RGB frame:
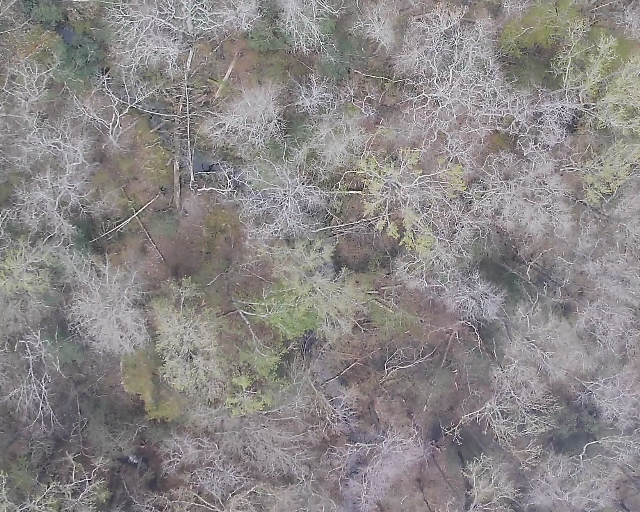
Thermal frame:
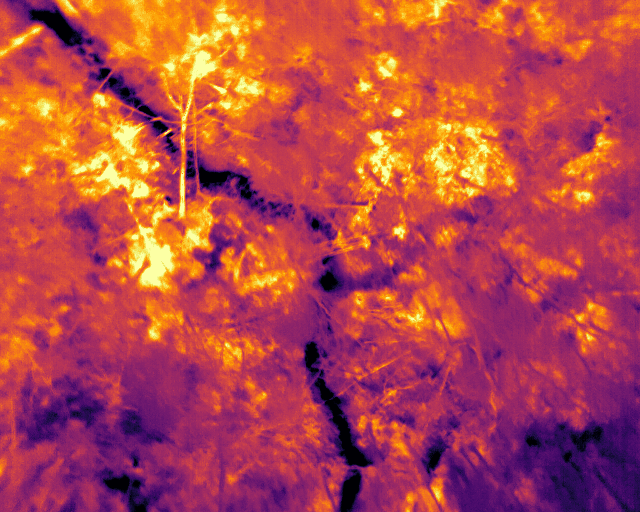
Captured: 2026-02-26 03:10:36
Pixels at or above 80 °C: 0 (fraction of frame: 0)